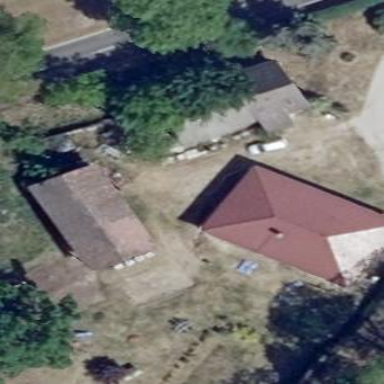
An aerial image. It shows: Gabled house with red roof oriented along its length.